九年级 · 度量几何学
如图, 在 $\triangle A B C$ 中, 已知 $\angle A=90^{\circ}, A B=A C=2, O$ 为 $B C$ 的中点, 以 $O$ 为圆心的圆弧分别与 $A B, A C$ 相切于点 $D, E$, 则图中阴影部分的面积是 $(\quad)$

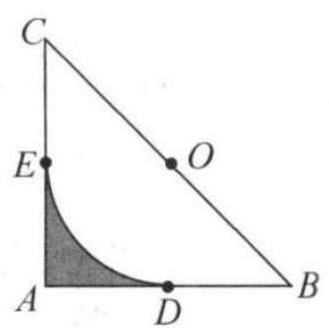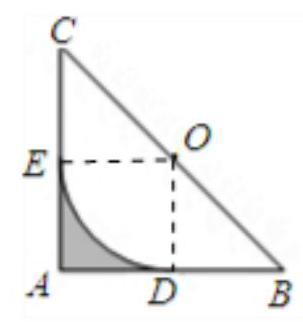
A. $1-\frac{\pi}{4}$
B. $\frac{\pi}{4}$
C. $1-\frac{\pi}{2}$
D. $2-\frac{\pi}{2}$
答案: A
解析: 【分析】

本题考查了扇形的面积公式: $S=\frac{n \pi R^{2}}{360}$, 也考查了切线的性质定理.

连 $O D, O E$, 根据切线的性质得到 $O D \perp A B, O E \perp A C$, 则四边形 $O E A D$ 为正方形, 而 $A B=A C=2$, $O$ 为 $B C$ 的中点, 则 $O D=O E=1$, 再根据正方形的面积公式和扇形的面积公式, 利用 $S_{\text {阴影部分 }}=$ $S_{\text {正方形 } O E A D}-S_{\text {扇形 } O E D}$, 进行计算即可.

【解答】

解: 连 $O D, O E$, 如图,

$\therefore O D \perp A B, O E \perp A C$,
而 $\angle A=90^{\circ}, O E=O D$,

$\therefore$ 四边形 $O E A D$ 为正方形,

$\because A B=A C=2, O$ 为 $B C$ 的中点,

$\therefore O D=O E=\frac{1}{2} A C=1$,

$$
\begin{aligned}
& \therefore S_{\text {阴影部分 }}=S_{\text {正方形 } O E A D}-S_{\text {扇形OED }} \\
& =1-\frac{90 \pi \times 1^{2}}{360} \\
& =1-\frac{\pi}{4}
\end{aligned}
$$

故选 $A$.